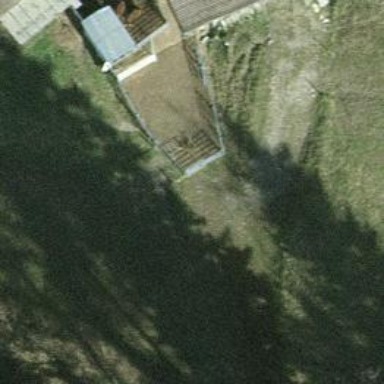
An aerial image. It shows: Fence is in the image.